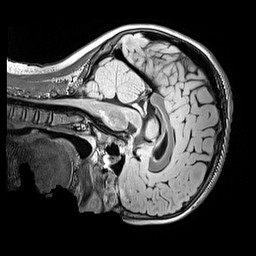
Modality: FLAIR
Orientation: sagittal
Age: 10
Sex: male
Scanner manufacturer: siemens
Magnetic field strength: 3 T
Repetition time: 5 s
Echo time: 0.388 s